Question: I have set up the parse-server and parse-dashboard in a dedicated instance on Alibaba Cloud with 2vCPU and 8GB of RAM with ApsaraDB for MongoDB as DB for Parse.
I successfully setup the dashboard and server. When I tried to access the server I get the following error,
"Unable to connect to server."
### Parse Dashboard Error Screenshot

I am successfully able to make POST and GET Requests like below
'''
curl -X POST -H "X-Parse-Application-Id: APPLICATION_ID" -H "Content-Type: application/json" -d '{"score":1337,"playerName":"Sean Plott","cheatMode":false}' http://localhost:1337/parse/classes/GameScore
//Response
{
"objectId": "2ntvSpRGIK",
"createdAt": "2016-03-11T23:51:48.050Z"
}
'''
I am able to connect via putty and FTP.
Thanks
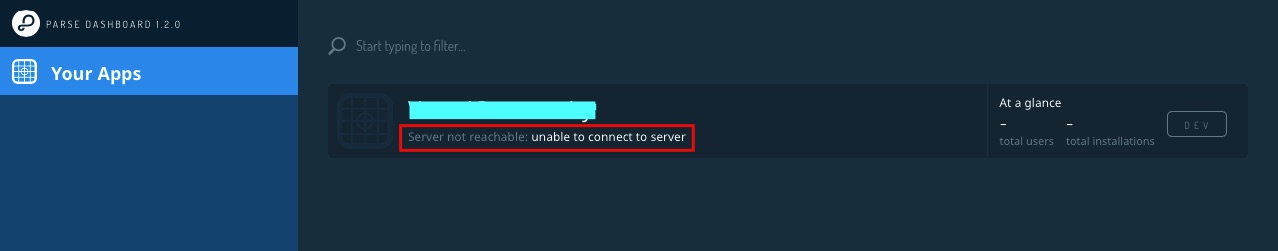
Answer: While your computer (by that I mean other applications) is reaching the server the Parse dashboard isn't.
Inside your dashboard config you can try changing
'http://localhost:1337/parse'
to
'http://[ip-address]:1337/parse'
Also go through this thread, you might be able to get some more insight on why it is not working:
<URL>